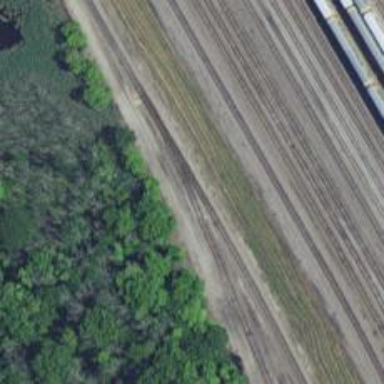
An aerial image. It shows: Railway siding for service.